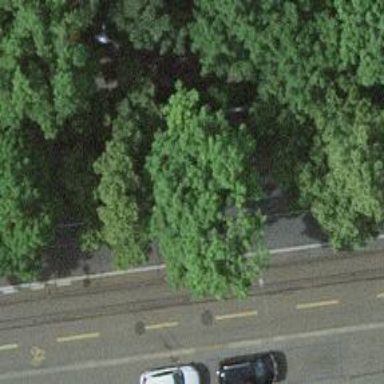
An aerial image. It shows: Tram stop with public transport connection.